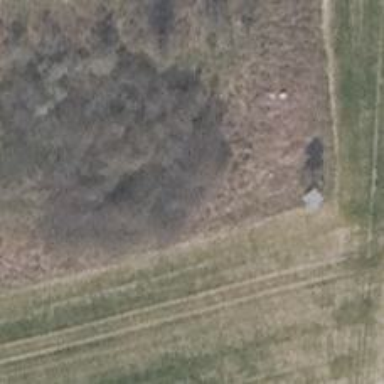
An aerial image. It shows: Hunting stand.